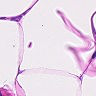
Metastatic tissue present: no